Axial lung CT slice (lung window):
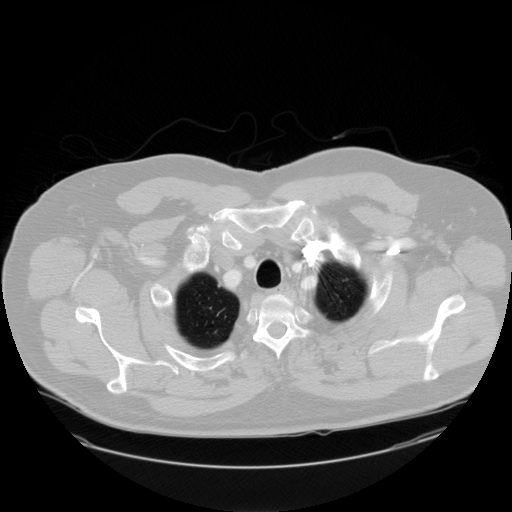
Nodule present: no